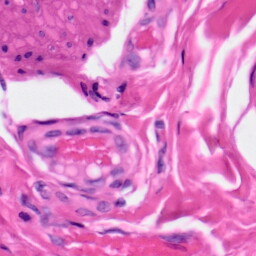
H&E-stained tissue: Skin